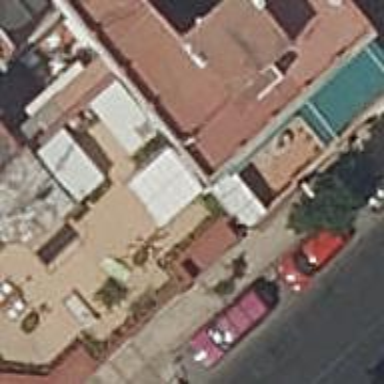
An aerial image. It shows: Clothing store.